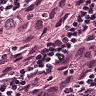
Metastatic tissue present: yes